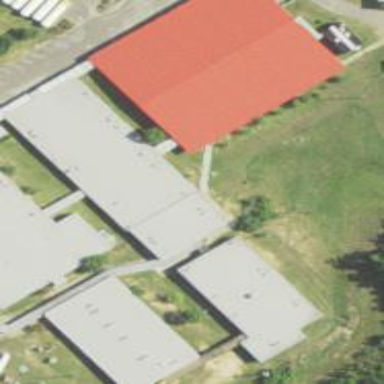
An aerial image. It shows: Building.